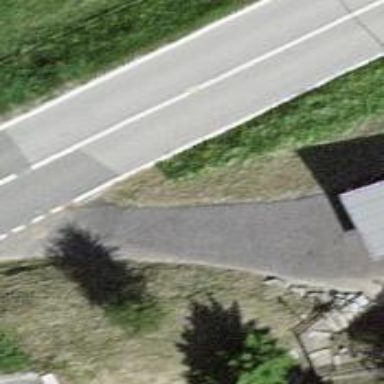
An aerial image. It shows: Driveway.